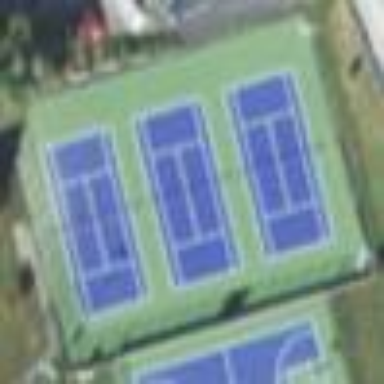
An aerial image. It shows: Tennis court on pitch designated for leisure land.